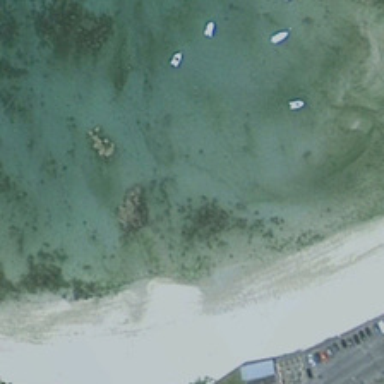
White beach is near green ocean with several boats on it .